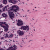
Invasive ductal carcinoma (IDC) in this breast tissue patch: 0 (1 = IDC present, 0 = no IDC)